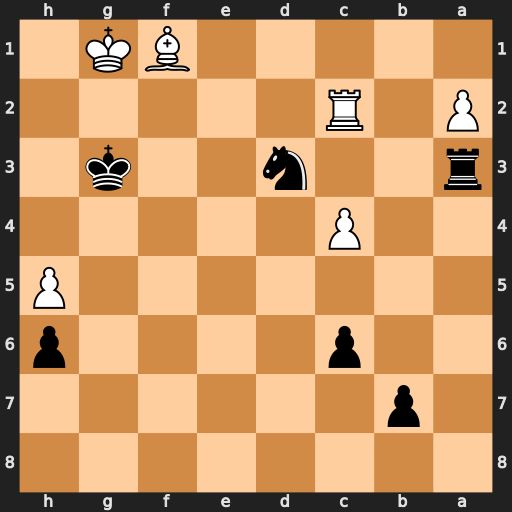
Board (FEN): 8/1p6/2p4p/7P/2P5/r2n2k1/P1R5/5BK1
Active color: b
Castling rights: -
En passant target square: -
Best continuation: Ne1 Re2 Nf3+